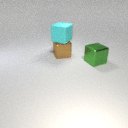
large cyan rubber cube above large brown metal cube